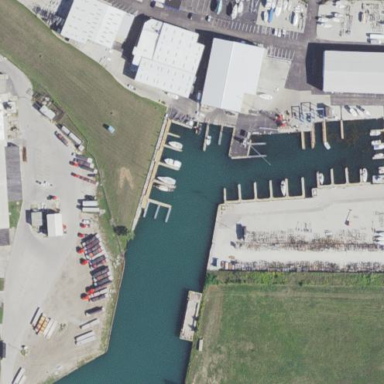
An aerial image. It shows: Boatyard along the waterway.